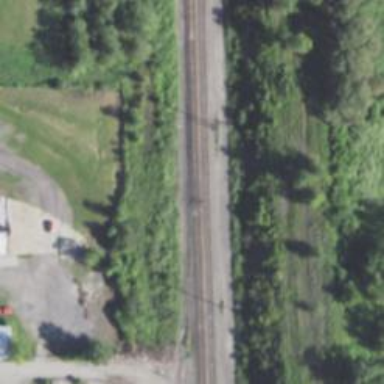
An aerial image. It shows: Abandoned railway spur.